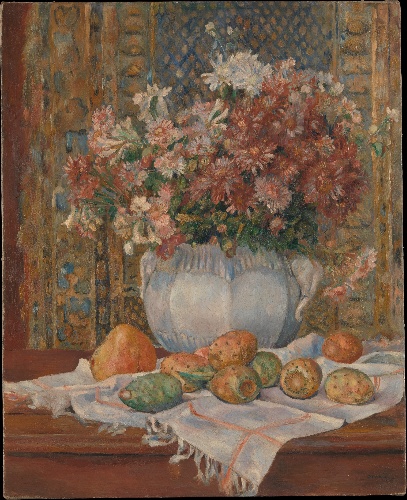
Title: Still Life with Flowers and Prickly Pears
Artist: Auguste Renoir
Artist bio: French, Limoges 1841–1919 Cagnes-sur-Mer
Date: ca. 1885
Object type: Painting
Classification: Paintings
Medium: Oil on canvas
Dimensions: 28 7/8 x 23 3/8 in. (73.3 x 59.4 cm)
Department: European Paintings
Credit line: Bequest of Catherine Vance Gaisman, 2010
Accession year: 2010
Repository: Metropolitan Museum of Art, New York, NY
Tags: Pears|Flowers|Still Life|Vases